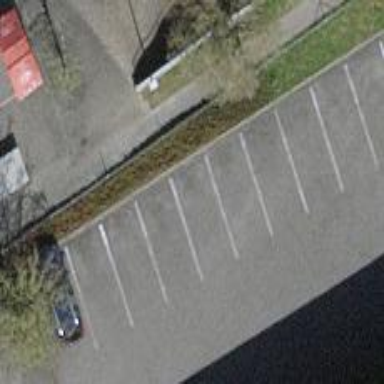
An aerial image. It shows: Street side parking area.